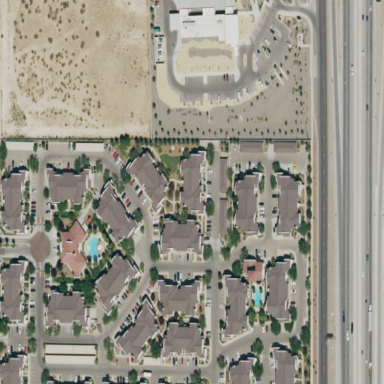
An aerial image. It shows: Residential area with apartments.